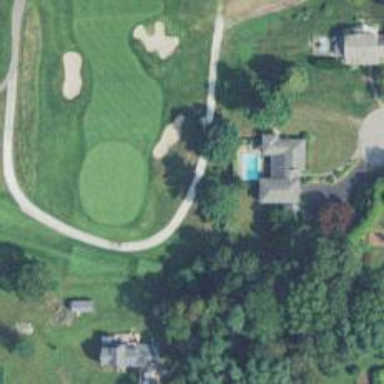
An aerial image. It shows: Path for both roads and golfers.